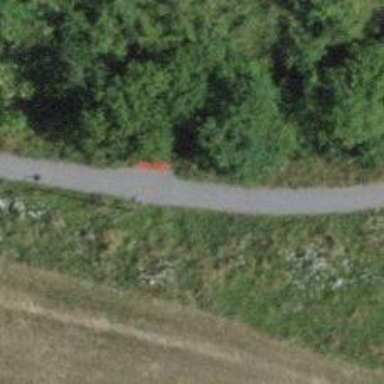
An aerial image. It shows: Footway with fine gravel surface.